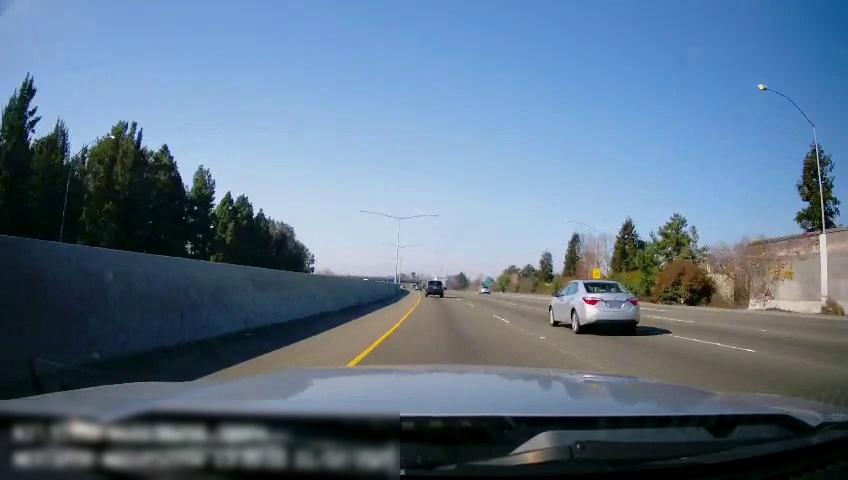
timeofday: Day
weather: Sunny
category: Drivable Space
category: Vehicles | Car
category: Vehicles | SUV
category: Vehicles | Truck
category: Vehicles | Car
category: Lanes | Current Lane
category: Lanes | Current Lane
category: Lanes | Alternate Lane
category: Lanes | Alternate Lane
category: Lanes | Alternate Lane
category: Traffic | Signs